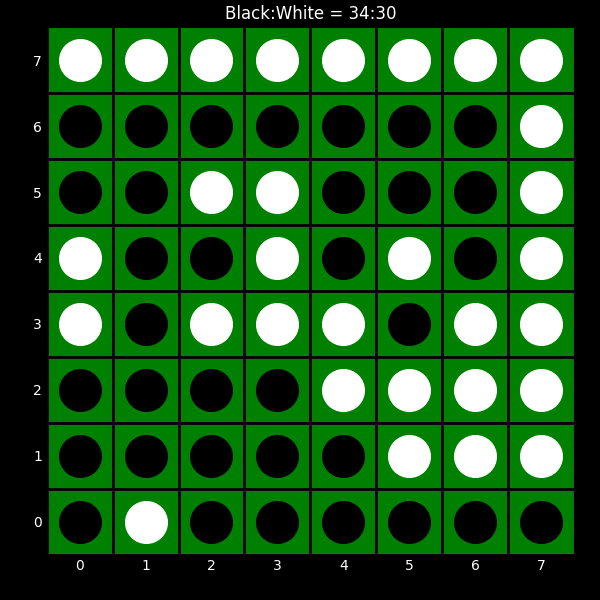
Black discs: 34
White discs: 30